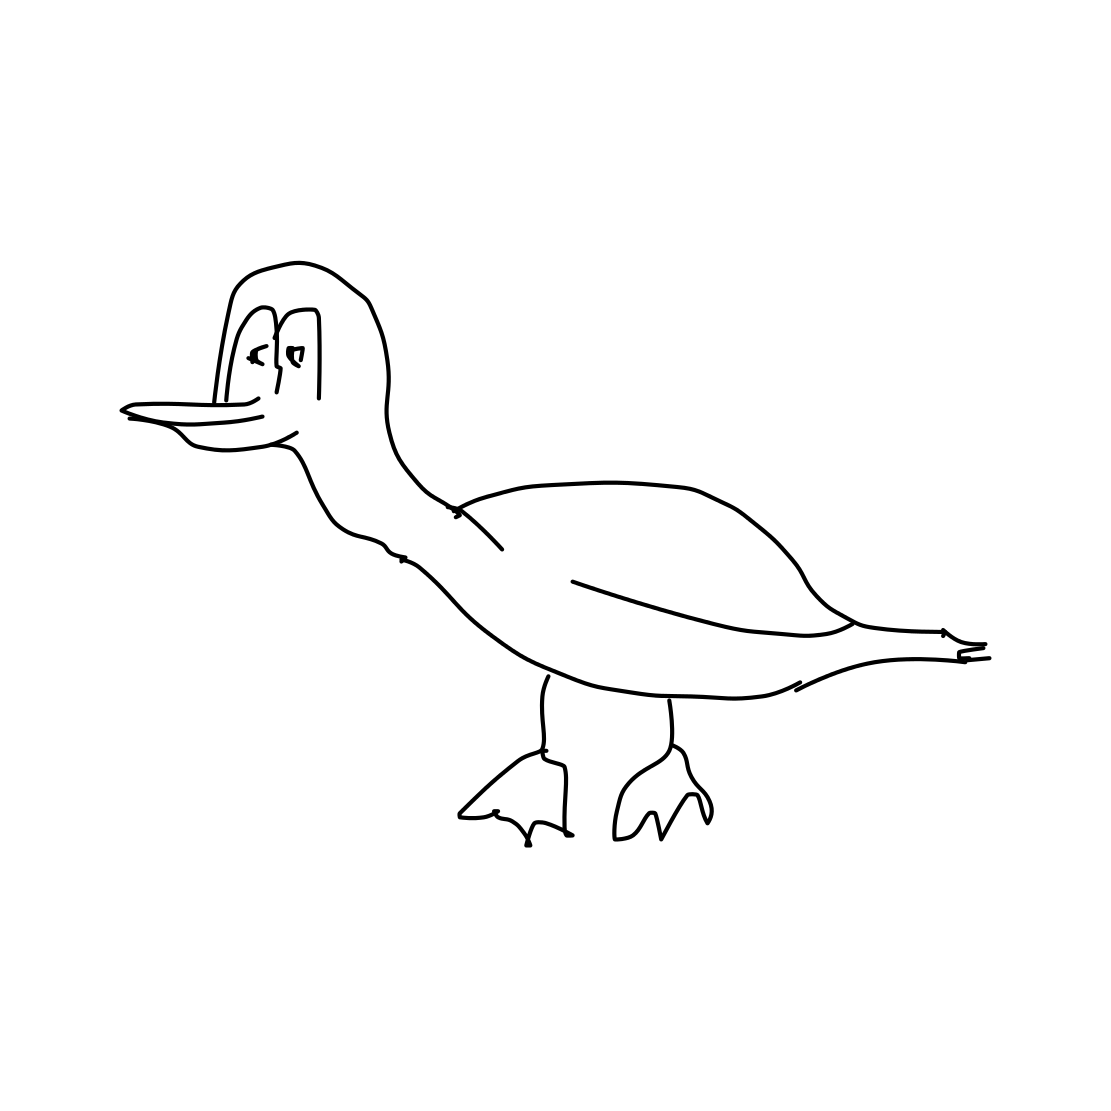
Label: duck